Question: I'm using a rangeSlider with this specific html configuration :
<URL>

'''
<rzslider data-rz-slider-model="rangeSlider.minValue"
data-rz-slider-high="rangeSlider.maxValue"
data-rz-slider-options="rangeSlider.options">
</rzslider>
'''
and this angularjs configuration :
'''
$scope.rangeSlider =
{
minValue: startTime,
maxValue: endTime,
options:
{
floor: 0,
ceil: 36,
step: 1,
noSwitching: true,
minRange: 1,
maxRange: 24,
showSelectionBar: true,
}
};
'''
Everything works great but I want to prevent ONLY for the rangeSlider.minValue to exceed the value 23 and I can't succeed in doing that.
Do you have any idea to dealing with that or is it simply possible?
Thanks in advance for your help
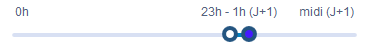
Answer: You can add a handler for the built in 'onEnd' event for 'rzSlider'. Add this to your 'options':
'''
options: {
// your existing options settings go here
onEnd: function() {
if ($scope.rangeSlider.minValue > 23) {
$scope.rangeSlider.minValue = 23;
}
}
}
'''